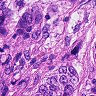
Metastatic tissue present: yes